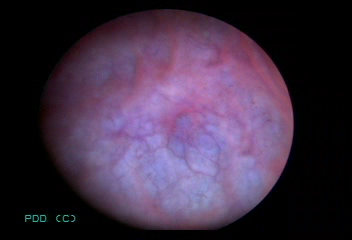
Modality: BLC
Class: Normal mucosa
Bladder cancer association: No